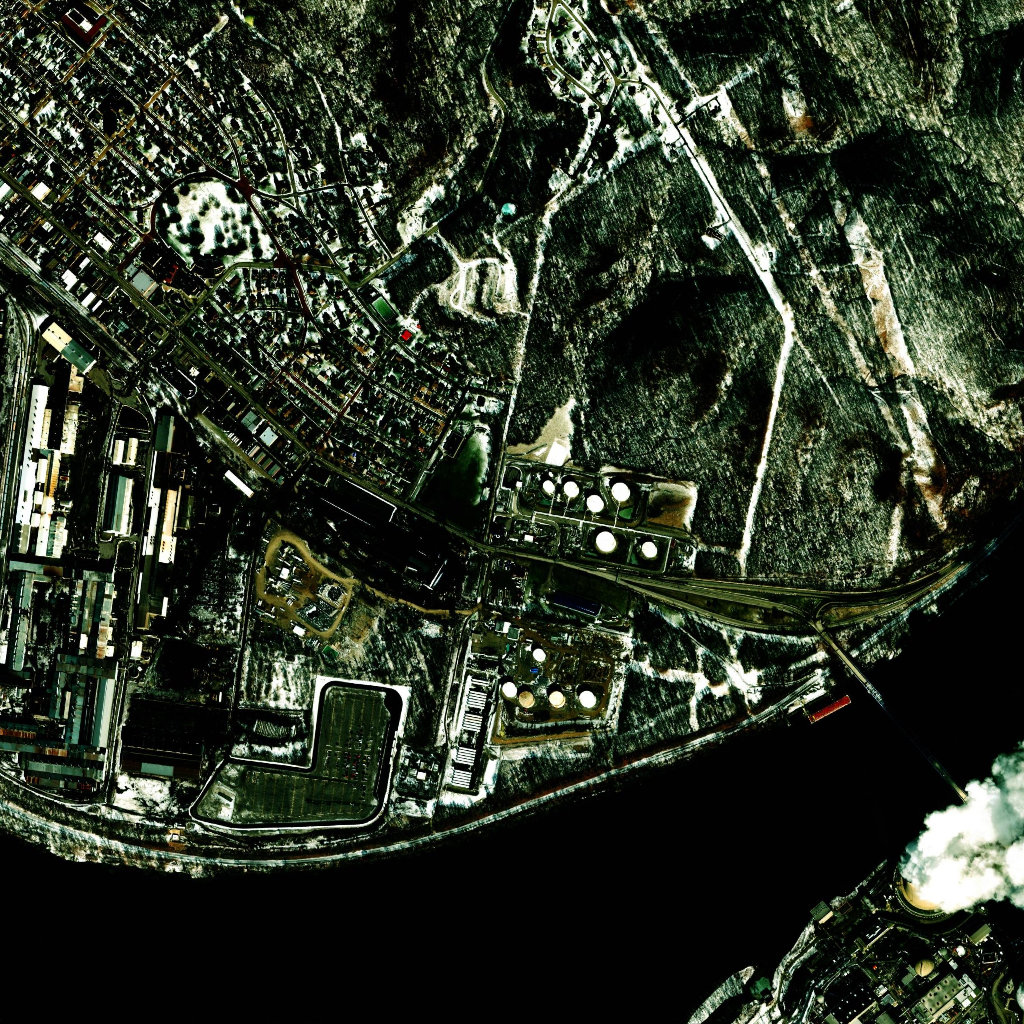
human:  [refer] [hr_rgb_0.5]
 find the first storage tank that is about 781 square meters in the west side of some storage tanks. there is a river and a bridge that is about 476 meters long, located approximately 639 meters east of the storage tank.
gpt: <box>[[48, 66, 50, 68, 0]]</box>